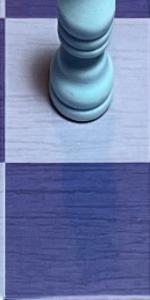
Label: Empty